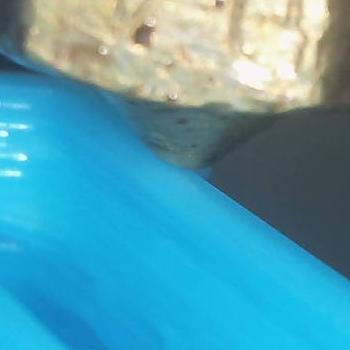
Flow rate: 267%